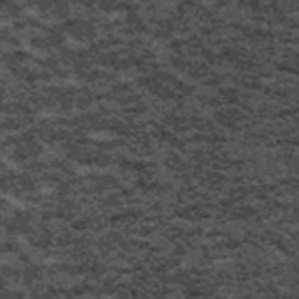
Label: frost